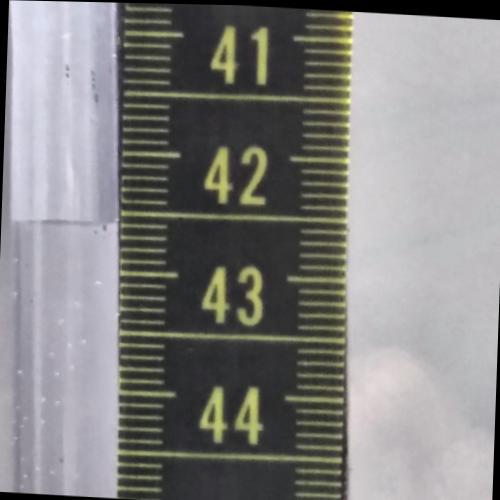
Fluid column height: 42.6 cm